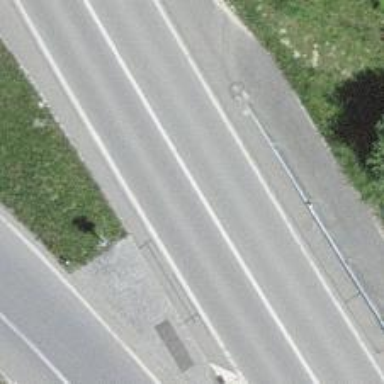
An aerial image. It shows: Asphalt motorway of trunk classification.